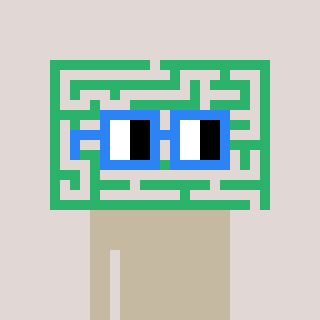
a pixel art character with square blue glasses, a maze-shaped head and a slimegreen-colored body on a warm background